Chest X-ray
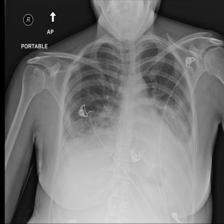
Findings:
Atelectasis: positive
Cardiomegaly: negative
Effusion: negative
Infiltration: negative
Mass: negative
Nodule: negative
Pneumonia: negative
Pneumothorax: negative
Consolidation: positive
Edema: negative
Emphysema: negative
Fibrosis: negative
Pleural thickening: negative
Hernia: negative